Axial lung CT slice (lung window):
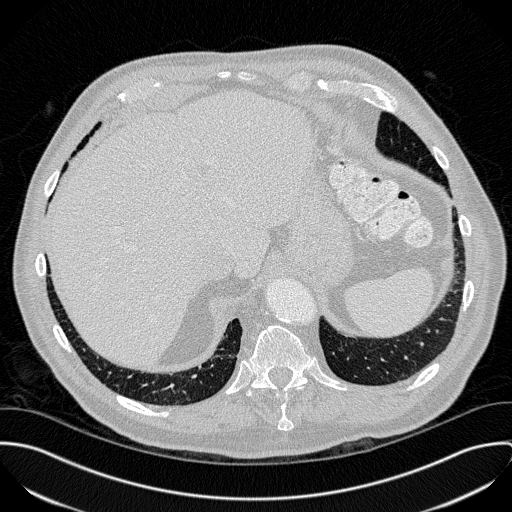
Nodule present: no